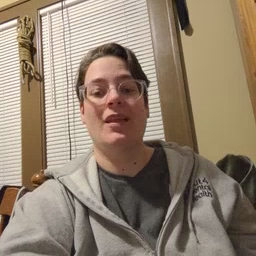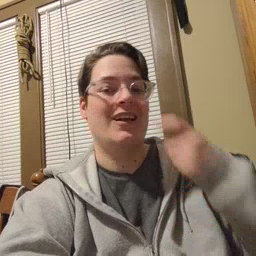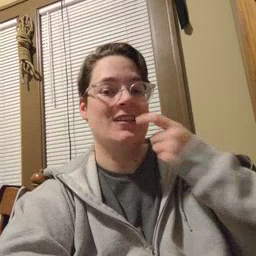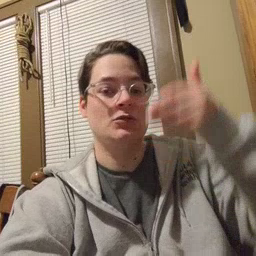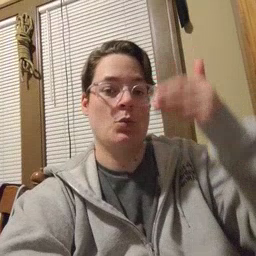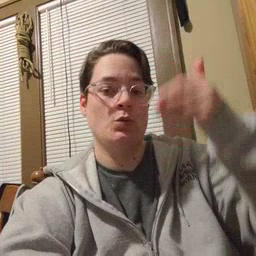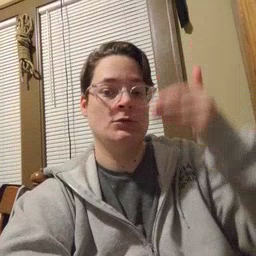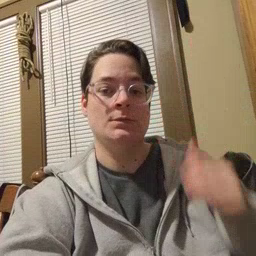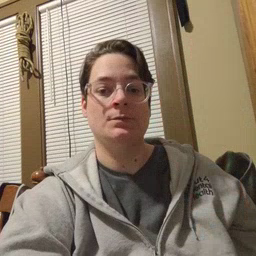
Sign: glasswindow